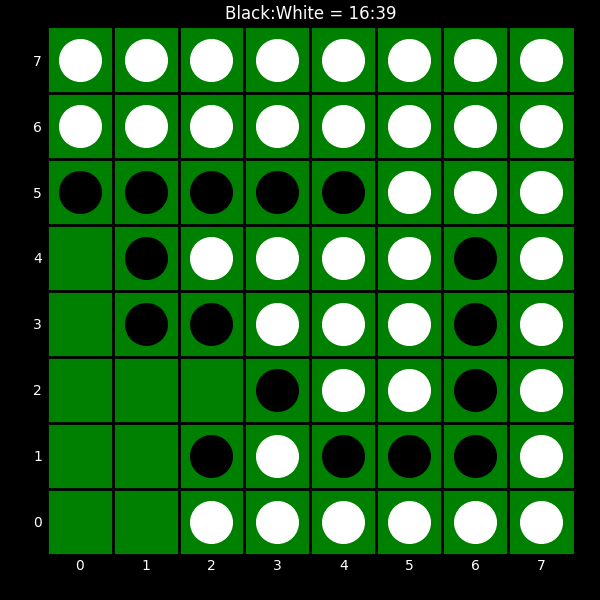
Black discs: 16
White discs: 39